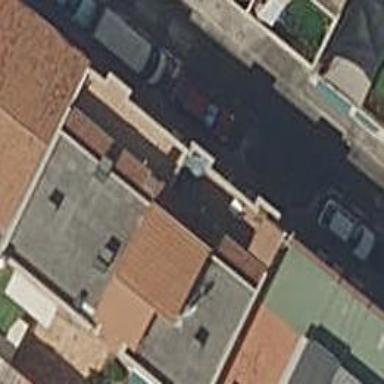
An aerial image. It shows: Image showing building with apartments.